Question: I'm using a 'DataGridView' control in my winforms application
'''
private struct Ligne
{
public string Jour;
public string LaDate;
public int Heures;
public int Minutes;
}
private void button1_Click(object sender, EventArgs e)
{
OpenFileDialog openfile = new OpenFileDialog();
openfile.Filter = "fichier texte (*.txt)|*.txt";
if (openfile.ShowDialog() == DialogResult.OK)
{
textBox2.Text = openfile.FileName;
List<Ligne> str = ParsingFile(textBox2.Text);
dataGridView1.DataSource = str;
}
}
'''
As you can see, i'm trying to bind a list of structs as a datasource of the grid, but i got empty fields even the listt isn't empty :

I need to know:
- -
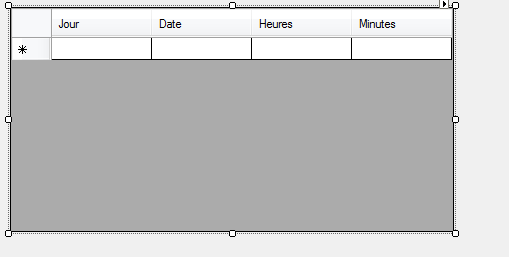
Answer: You must make the fields of your list Properties like this:
'''
public string Jour; { get; set; }
public string LaDate; { get; set; }
public int Heures; { get; set; }
public int Minutes; { get; set; }
'''
..or else their values can't be accessed.
I assume that the Columns get created OK.